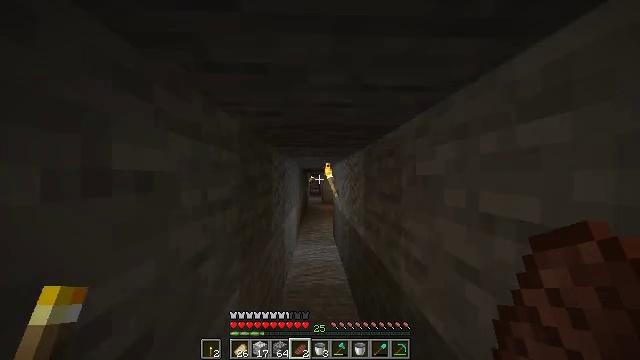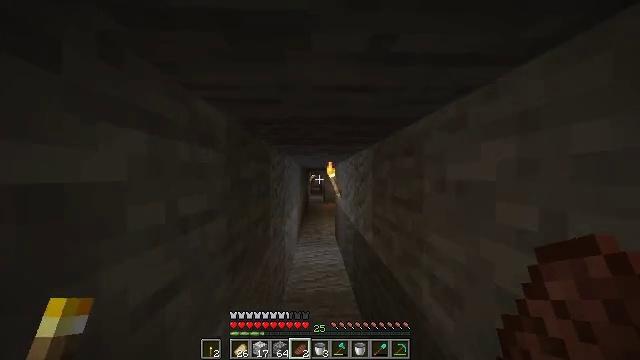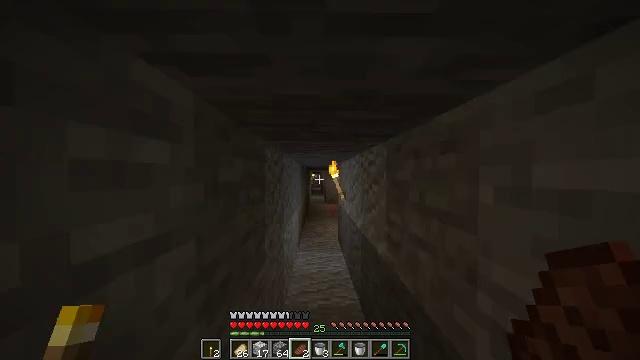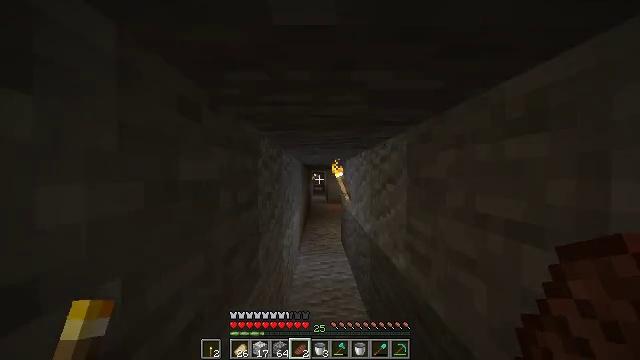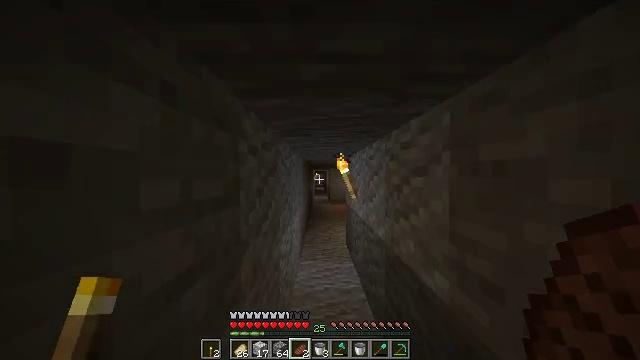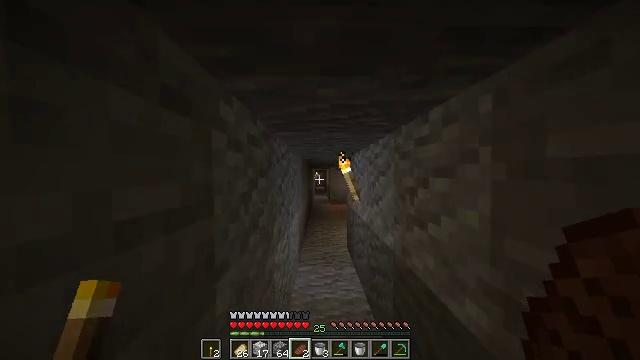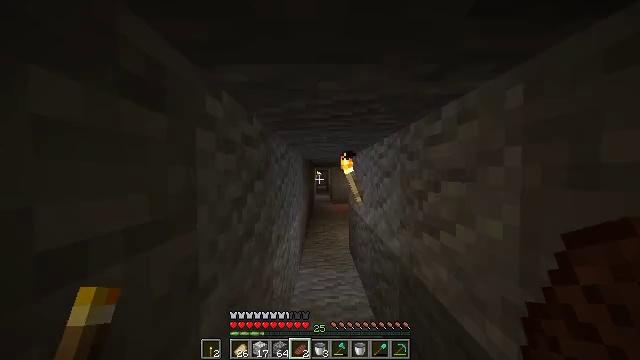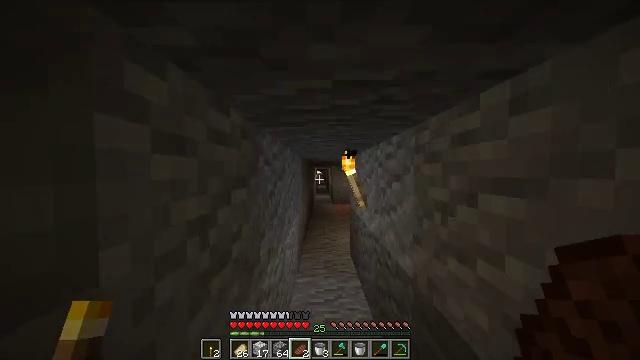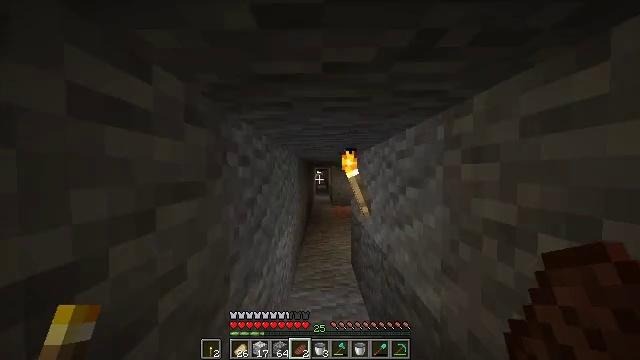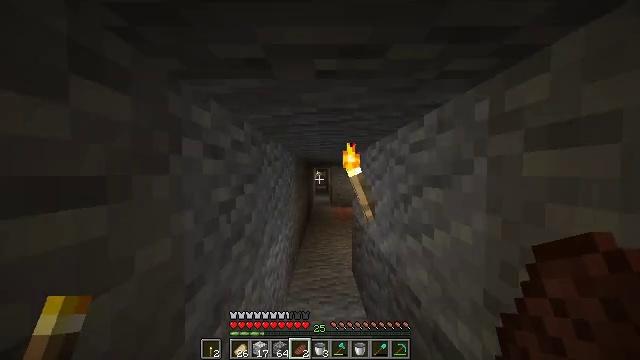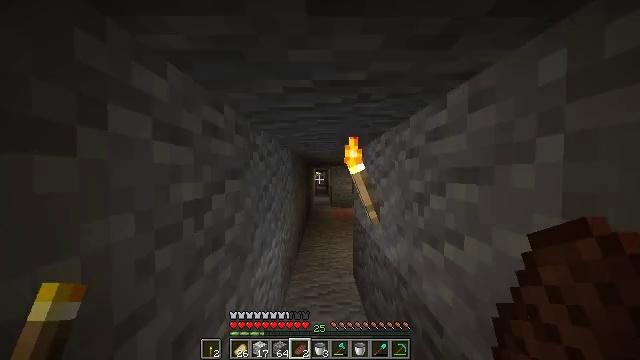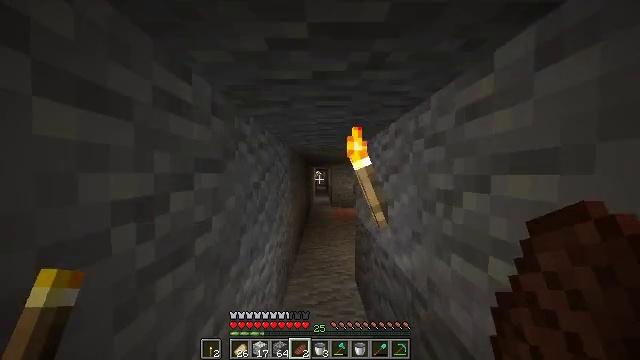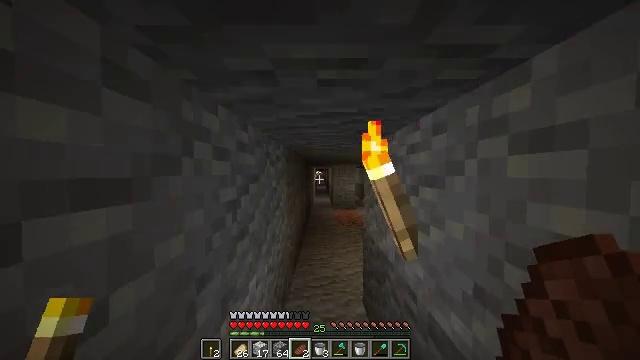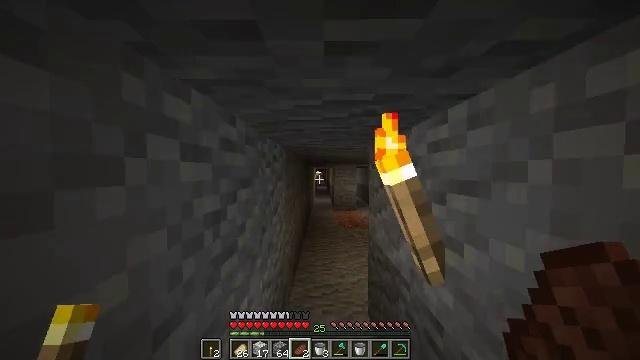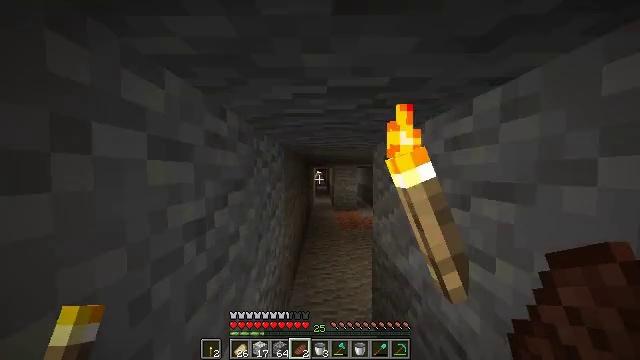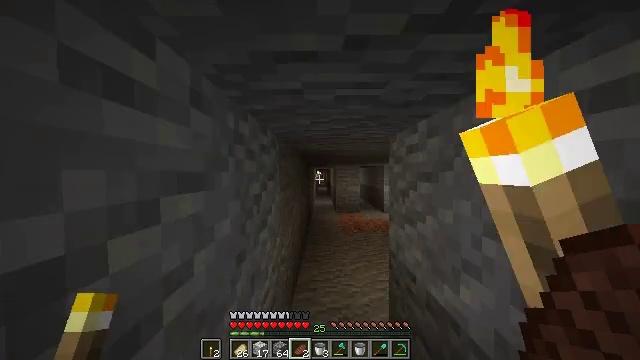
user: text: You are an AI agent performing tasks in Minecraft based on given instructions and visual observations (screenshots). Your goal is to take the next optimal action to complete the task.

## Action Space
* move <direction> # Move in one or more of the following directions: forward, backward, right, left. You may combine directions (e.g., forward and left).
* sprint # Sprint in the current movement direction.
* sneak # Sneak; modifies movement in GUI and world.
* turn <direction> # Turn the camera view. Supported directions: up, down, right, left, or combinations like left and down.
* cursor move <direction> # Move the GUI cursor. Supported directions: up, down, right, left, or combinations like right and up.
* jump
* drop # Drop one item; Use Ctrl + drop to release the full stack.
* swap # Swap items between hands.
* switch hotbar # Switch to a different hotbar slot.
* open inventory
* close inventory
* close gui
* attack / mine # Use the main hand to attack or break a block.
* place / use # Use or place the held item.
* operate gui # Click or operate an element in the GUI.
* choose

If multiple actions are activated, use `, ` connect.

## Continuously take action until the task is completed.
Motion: motion action
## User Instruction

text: Cook kelp to craft dried kelp.
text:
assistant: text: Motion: move forward, sprint
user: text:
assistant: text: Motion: move forward, sprint
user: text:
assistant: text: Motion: move forward, sprint
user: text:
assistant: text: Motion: move forward
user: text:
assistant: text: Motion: move forward
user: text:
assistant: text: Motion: move forward
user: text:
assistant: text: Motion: move forward
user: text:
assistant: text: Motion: move forward
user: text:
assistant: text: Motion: move forward
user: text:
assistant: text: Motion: move forward
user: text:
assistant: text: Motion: move forward, sprint
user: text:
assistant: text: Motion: move forward, sprint
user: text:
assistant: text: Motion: move forward, sprint
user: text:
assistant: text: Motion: move forward, sprint
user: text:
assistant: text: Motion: move forward
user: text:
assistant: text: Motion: move forward
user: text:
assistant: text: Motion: move forward
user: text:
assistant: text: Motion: move forward
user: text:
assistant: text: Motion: move forward, turn right
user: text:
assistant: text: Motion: move forward, turn right and down
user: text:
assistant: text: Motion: move forward, turn right
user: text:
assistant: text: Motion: move forward, turn right and down
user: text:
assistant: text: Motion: move forward, turn right and down
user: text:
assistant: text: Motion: move forward, turn right
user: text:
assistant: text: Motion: move forward
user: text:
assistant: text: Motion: move forward
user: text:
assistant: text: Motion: move forward
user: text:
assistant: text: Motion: move forward
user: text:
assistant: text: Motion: move forward and move left
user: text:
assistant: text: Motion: move forward and move left